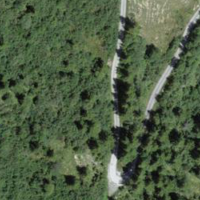
EUNIS habitat code: 32
Species observed at this site:
Bombus pratorum
Erebia melampus
Erebia aethiops